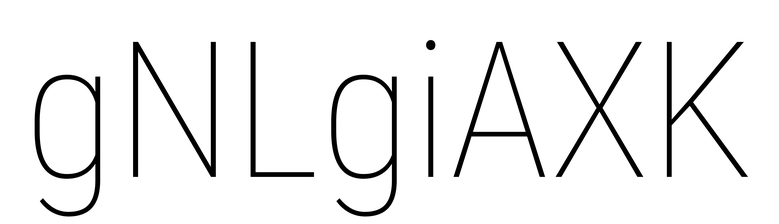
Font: Roboto_Condensed_Thin